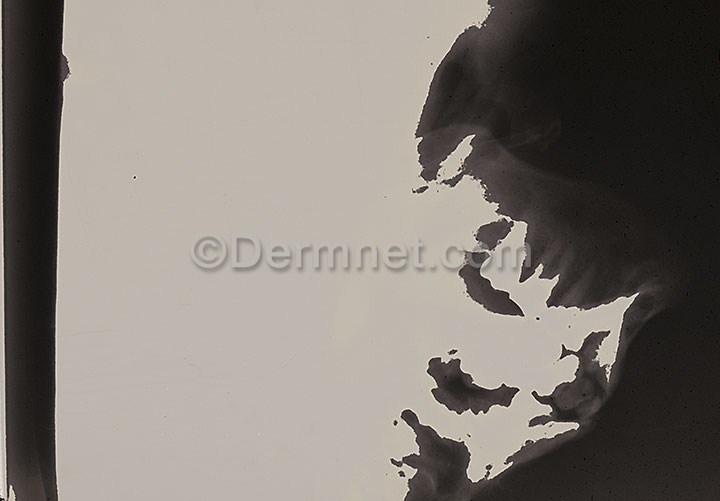
Disease: Actinic Keratosis Basal Cell Carcinoma and other Malignant Lesions